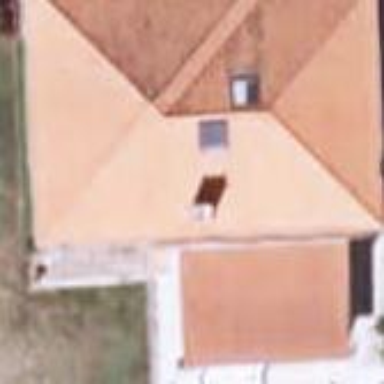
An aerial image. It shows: Simple and straightforward house.